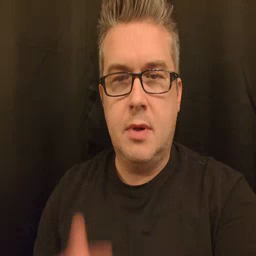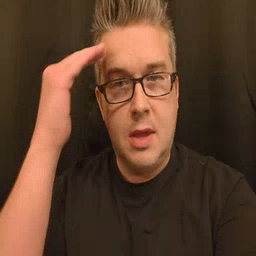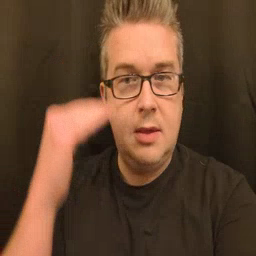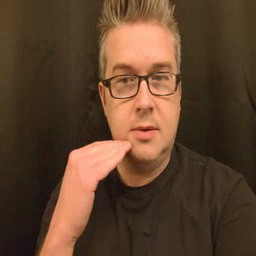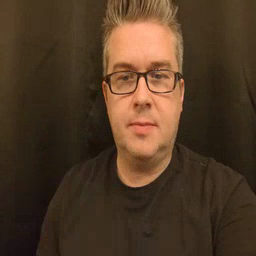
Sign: head